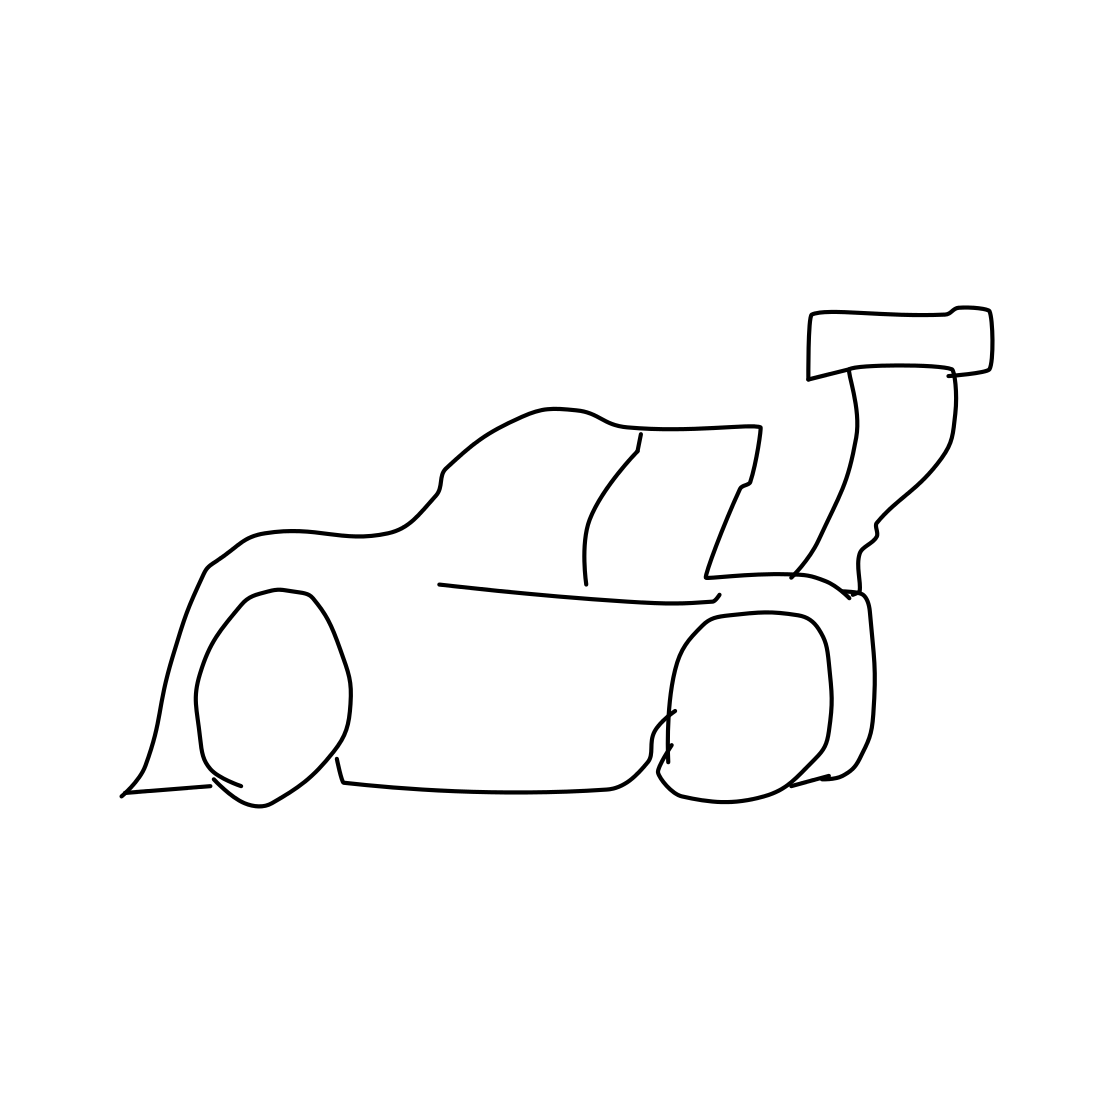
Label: race car